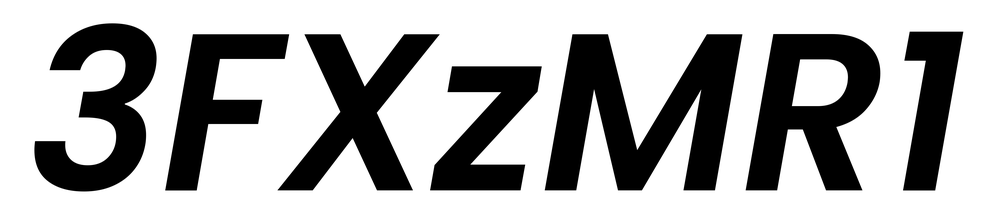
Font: Poppins-SemiBoldItalic